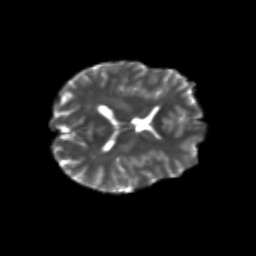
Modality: T2w
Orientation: axial
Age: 23
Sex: male
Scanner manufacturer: siemens
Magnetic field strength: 3 T
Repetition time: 3.5 s
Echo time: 0.104 s